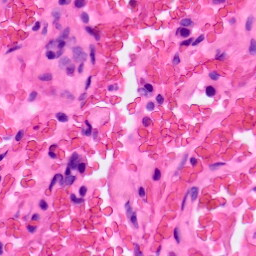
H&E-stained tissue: Lung